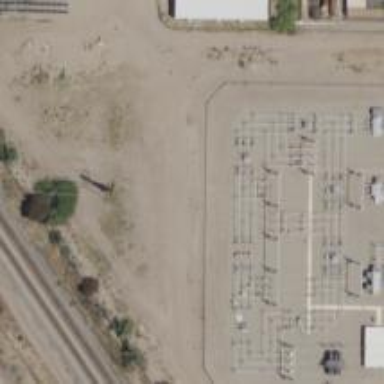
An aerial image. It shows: Switch used for power control.